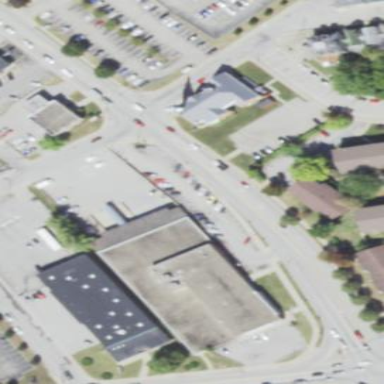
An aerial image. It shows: Building serving as post office.